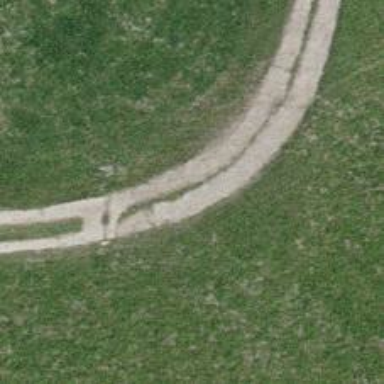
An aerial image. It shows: Track with grade 3 tracktype.